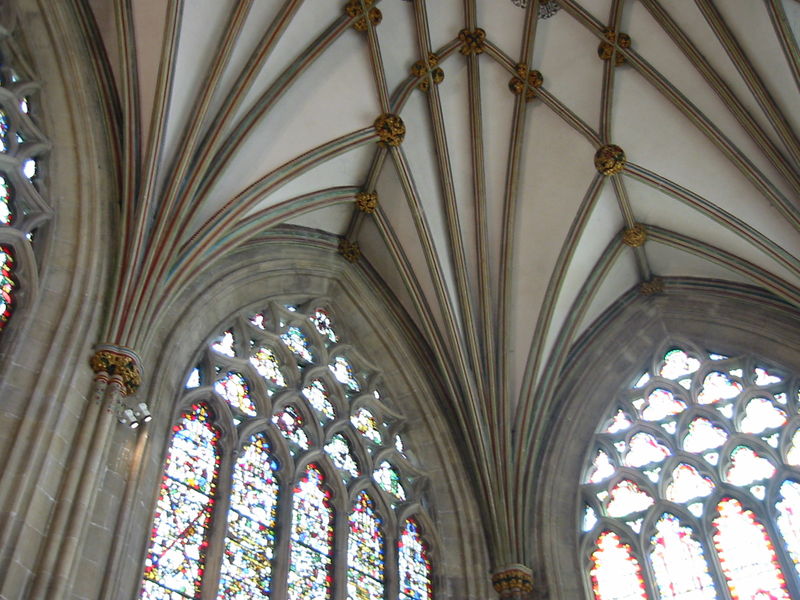
Titel: Kathedrale von Wells (St. Andrew’s Cathedral), Wells/Somerset
Standort: Wells, Kathedrale (EU - GB)
Schlagwörter: blau, weiß, gelb, grün, sand, blume, bunt, fenster, glas, grau, hell, licht, säule, säulen, dach, rot, beige, malerei, architektur, stein, innenraum, kirche, gold, decke, gotik, rund, bogen, farben, farbe, kuppel, verzierung, bögen, gewölbe, dom, scheiben, rippen, kunst, bleiglas, kathedrale, kapitell, sandstein, buntglas, glasmalerei, gotisch, rosette, schlusssteine, spitzbogen, rundbögen, kassettendecke, christentum, masswerk, lisene, halbsäulen, kirchenfenster, köln, netzgewölbe, kirchendach, glaskunst, schmuckvoll, spotlight, wirtel, dorm, massbalken, dekke